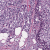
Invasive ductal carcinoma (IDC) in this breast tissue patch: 1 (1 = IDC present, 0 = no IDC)